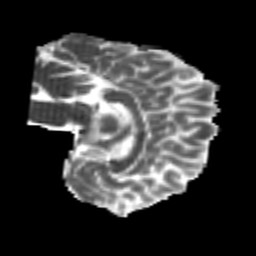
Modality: MD
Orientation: sagittal
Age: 22
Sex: male
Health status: healthy
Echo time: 0.074 s